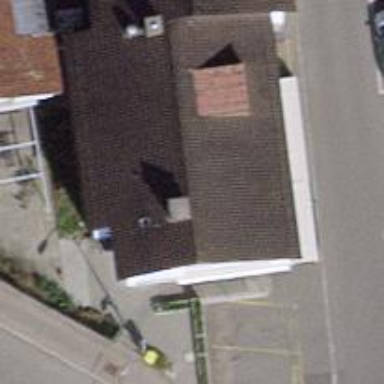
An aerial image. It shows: Bakery.